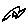
Label: triangle